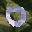
Label: 0